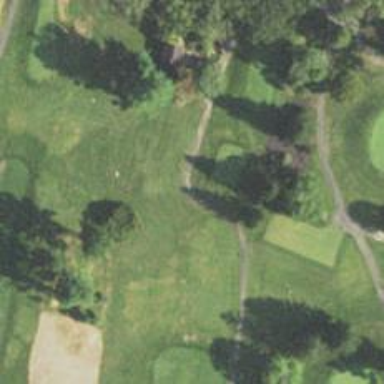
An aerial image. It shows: Service road designated as golf cart path.